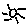
Label: sun